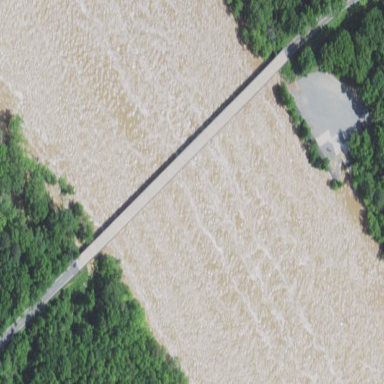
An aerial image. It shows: Man-made bridge.